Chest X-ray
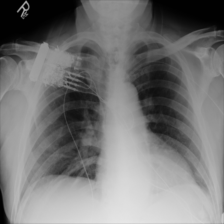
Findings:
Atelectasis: negative
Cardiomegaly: negative
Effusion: negative
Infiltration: negative
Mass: negative
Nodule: negative
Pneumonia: negative
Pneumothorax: negative
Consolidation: negative
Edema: negative
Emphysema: negative
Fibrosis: negative
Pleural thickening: negative
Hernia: negative